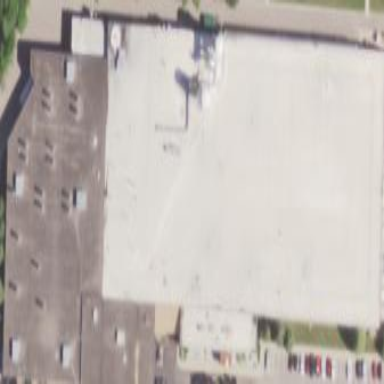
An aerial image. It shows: Industrial building.